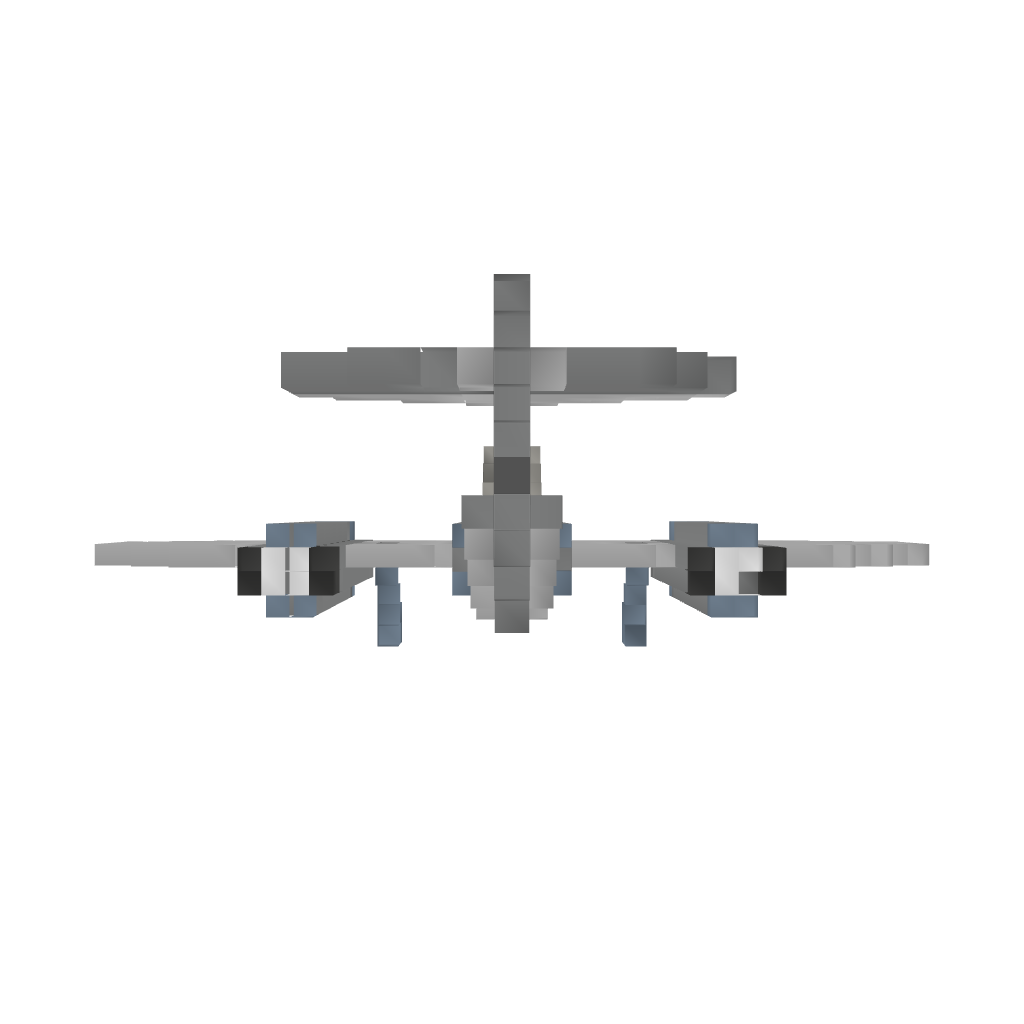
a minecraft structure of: Gloster Meteor